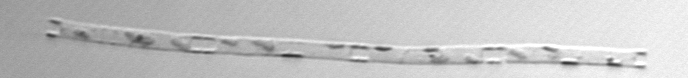
Label: Eucampia_morphytype1